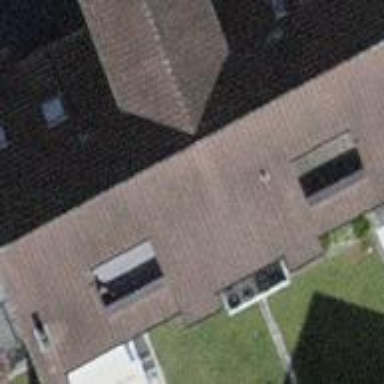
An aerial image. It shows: Building with tile roof.